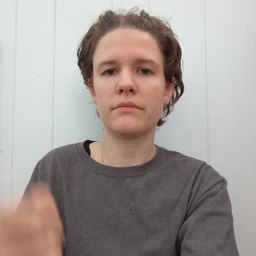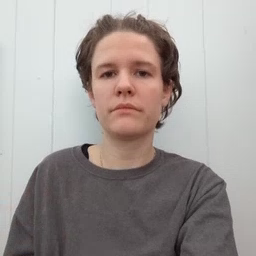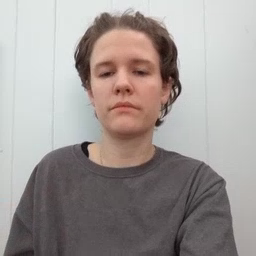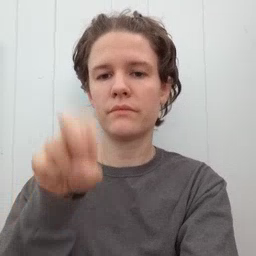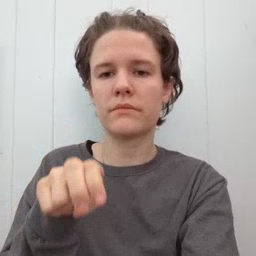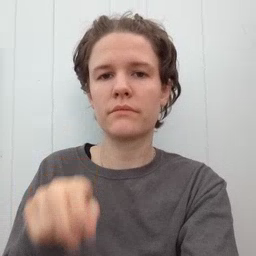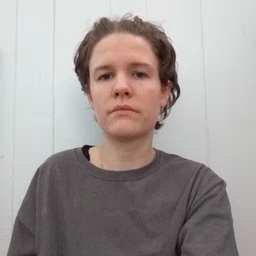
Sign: chair